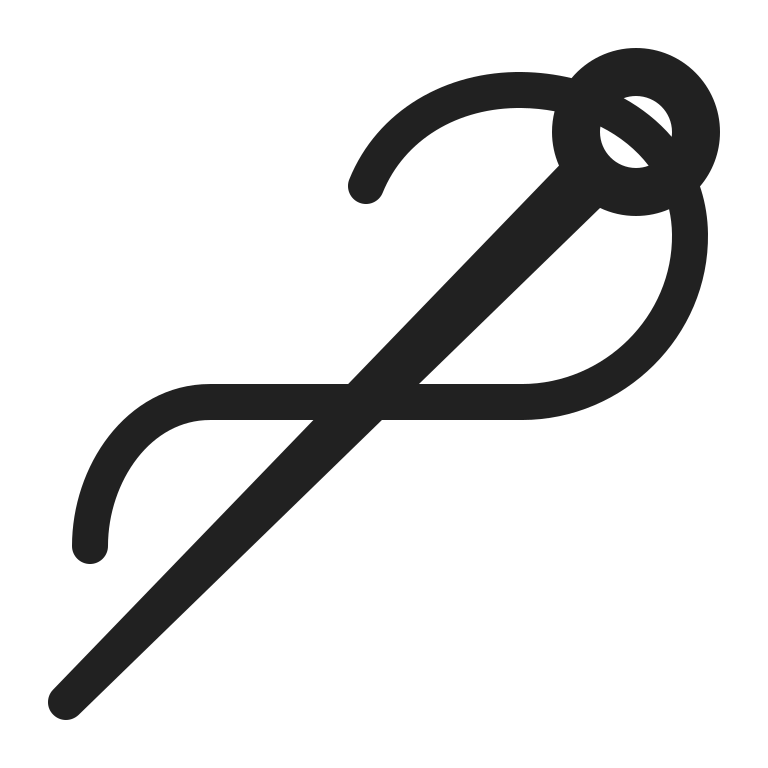
sewing needle high contrast